Interaction volume radius: 10 \u00c5
Interaction volume height: 10 \u00c5
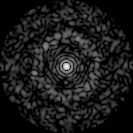
Disorder parameter: 0.8861